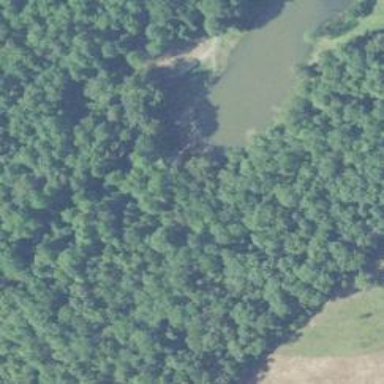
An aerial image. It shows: Reservoir.